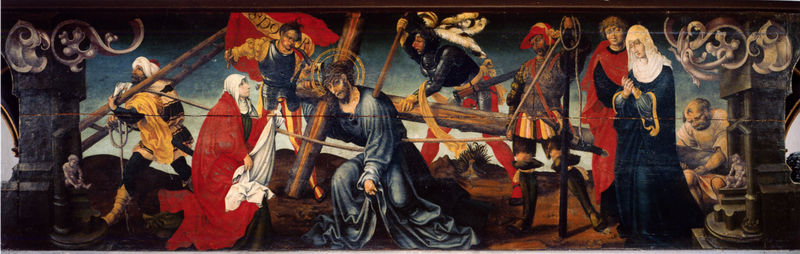
Titel: Hochaltar, Predella Rückseite, Kreuztragung Christi
Künstler: Hans Wertinger
Standort: Moosburg
Institution: ehemalige Stiftskirche St. Kastulus
Schlagwörter: blau, gemälde, gott, gruppe, himmel, mann, schatten, umhang, weiß, frauen, gelb, landschaft, menschen, ausschnitt, braun, bunt, frau, hell, holz, kleid, licht, männer, pfeiler, schwarz, straße, säule, säulen, rot, tuch, weg, haube, ornament, architektur, johannes, tragen, trauer, öl, kirche, pfad, gewand, stehend, gotik, stock, farbig, stab, fahne, flagge, violett, weis, leiter, querformat, seile, lanze, soldaten, fallen, strümpfe, kreuz, religion, seil, knechte, häscher, schwert, waffen, soldat, wei0, quer, peitsche, beten, ritter, rüstung, altar, fries, römer, schnörkel, heiligenschein, nimbus, christus, jesus, kreuzigung, leiden, knieend, mittelalter, fall, sturz, kruzifix, speer, bänder, maria, magdalena, maria magdalena, veronika, turban, christentum, dornenkrone, stürzen, kniefall, standarte, knecht, kreuzgang, spqr, peitschen, säle, gesprenge, predella, schächer, erzählung, apostel, passion, schweisstuch, schmerzensmann, veronica, kreuzweg, kreuztragung, landsknecht, simon, schacher, christuts, cruzifix, goot, auf holz, schecher, schwei?tuch